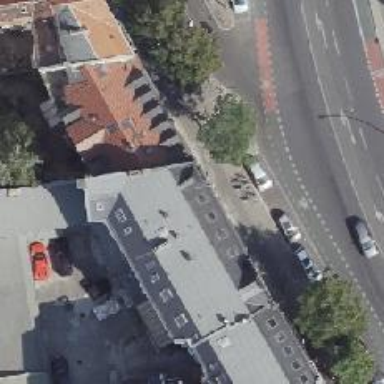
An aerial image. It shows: Car rental service.